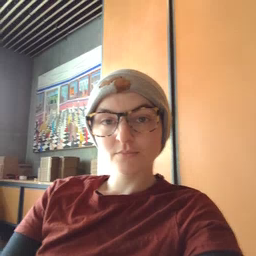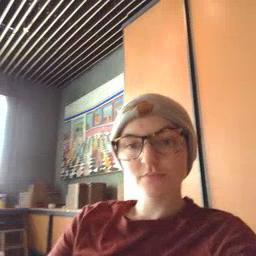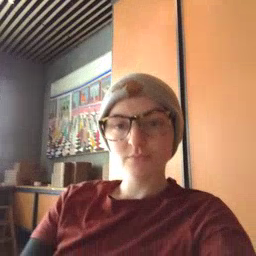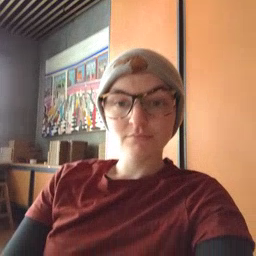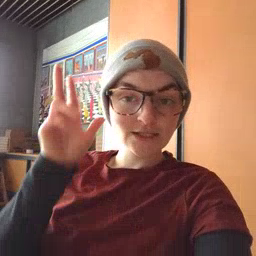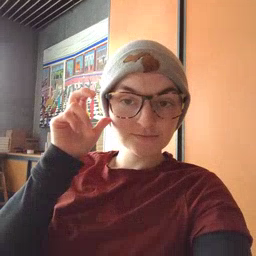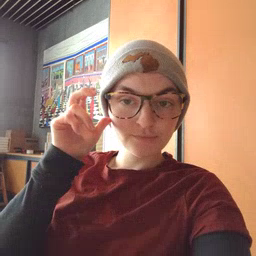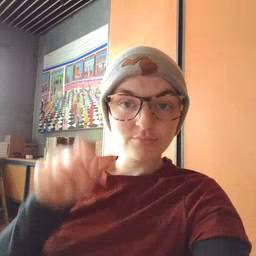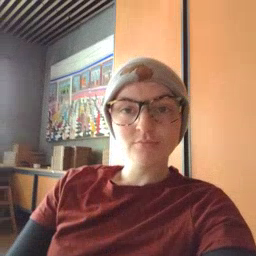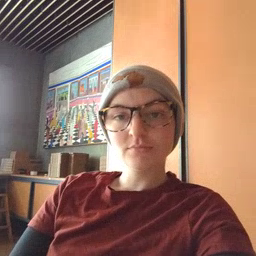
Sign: hear